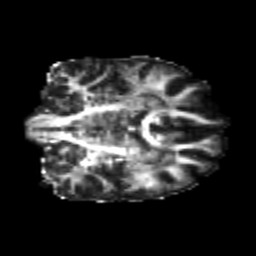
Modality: FA
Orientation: coronal
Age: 25
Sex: male
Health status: healthy
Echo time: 0.074 s